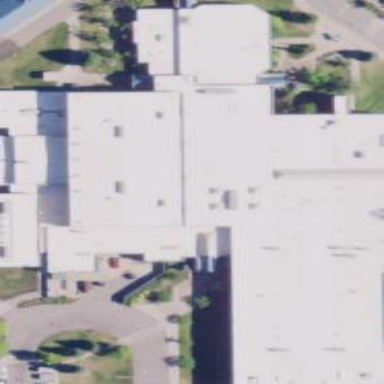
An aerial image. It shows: School building.